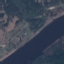
Label: River